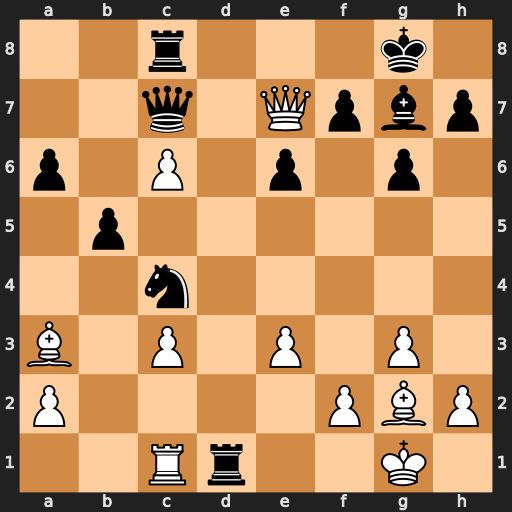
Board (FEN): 2r3k1/2q1Qpbp/p1P1p1p1/1p6/2n5/B1P1P1P1/P4PBP/2Rr2K1
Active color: w
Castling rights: -
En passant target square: -
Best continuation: Rxd1 Bf8 Qxc7